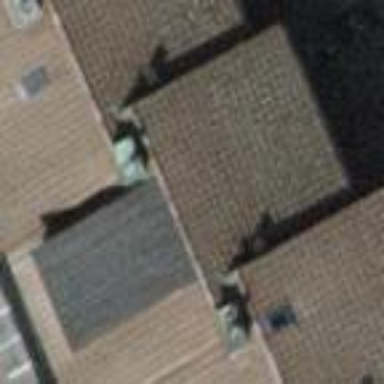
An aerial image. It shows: Terrace building.